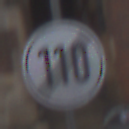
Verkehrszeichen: EndeGeschwindigkeit110
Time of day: Midday
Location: Outdoor (Urban)
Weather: Overcast
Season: NotSpecified
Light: Natural